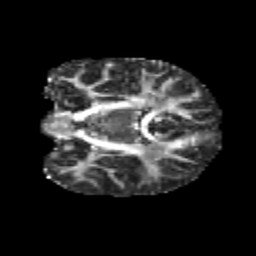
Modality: FA
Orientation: coronal
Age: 9
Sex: female
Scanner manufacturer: siemens
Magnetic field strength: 3 T
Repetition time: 3.8 s
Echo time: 0.07 s